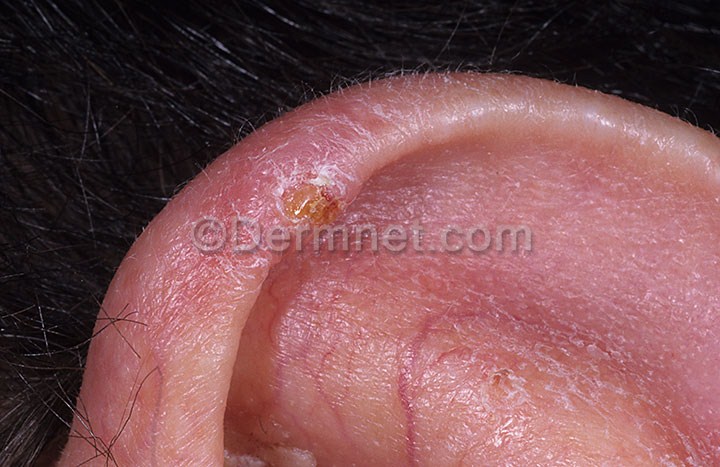
Disease: Seborrheic Keratoses and other Benign Tumors